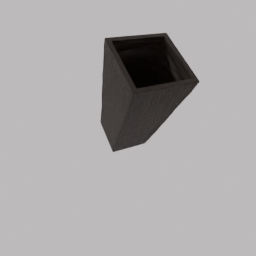
Label: decoration